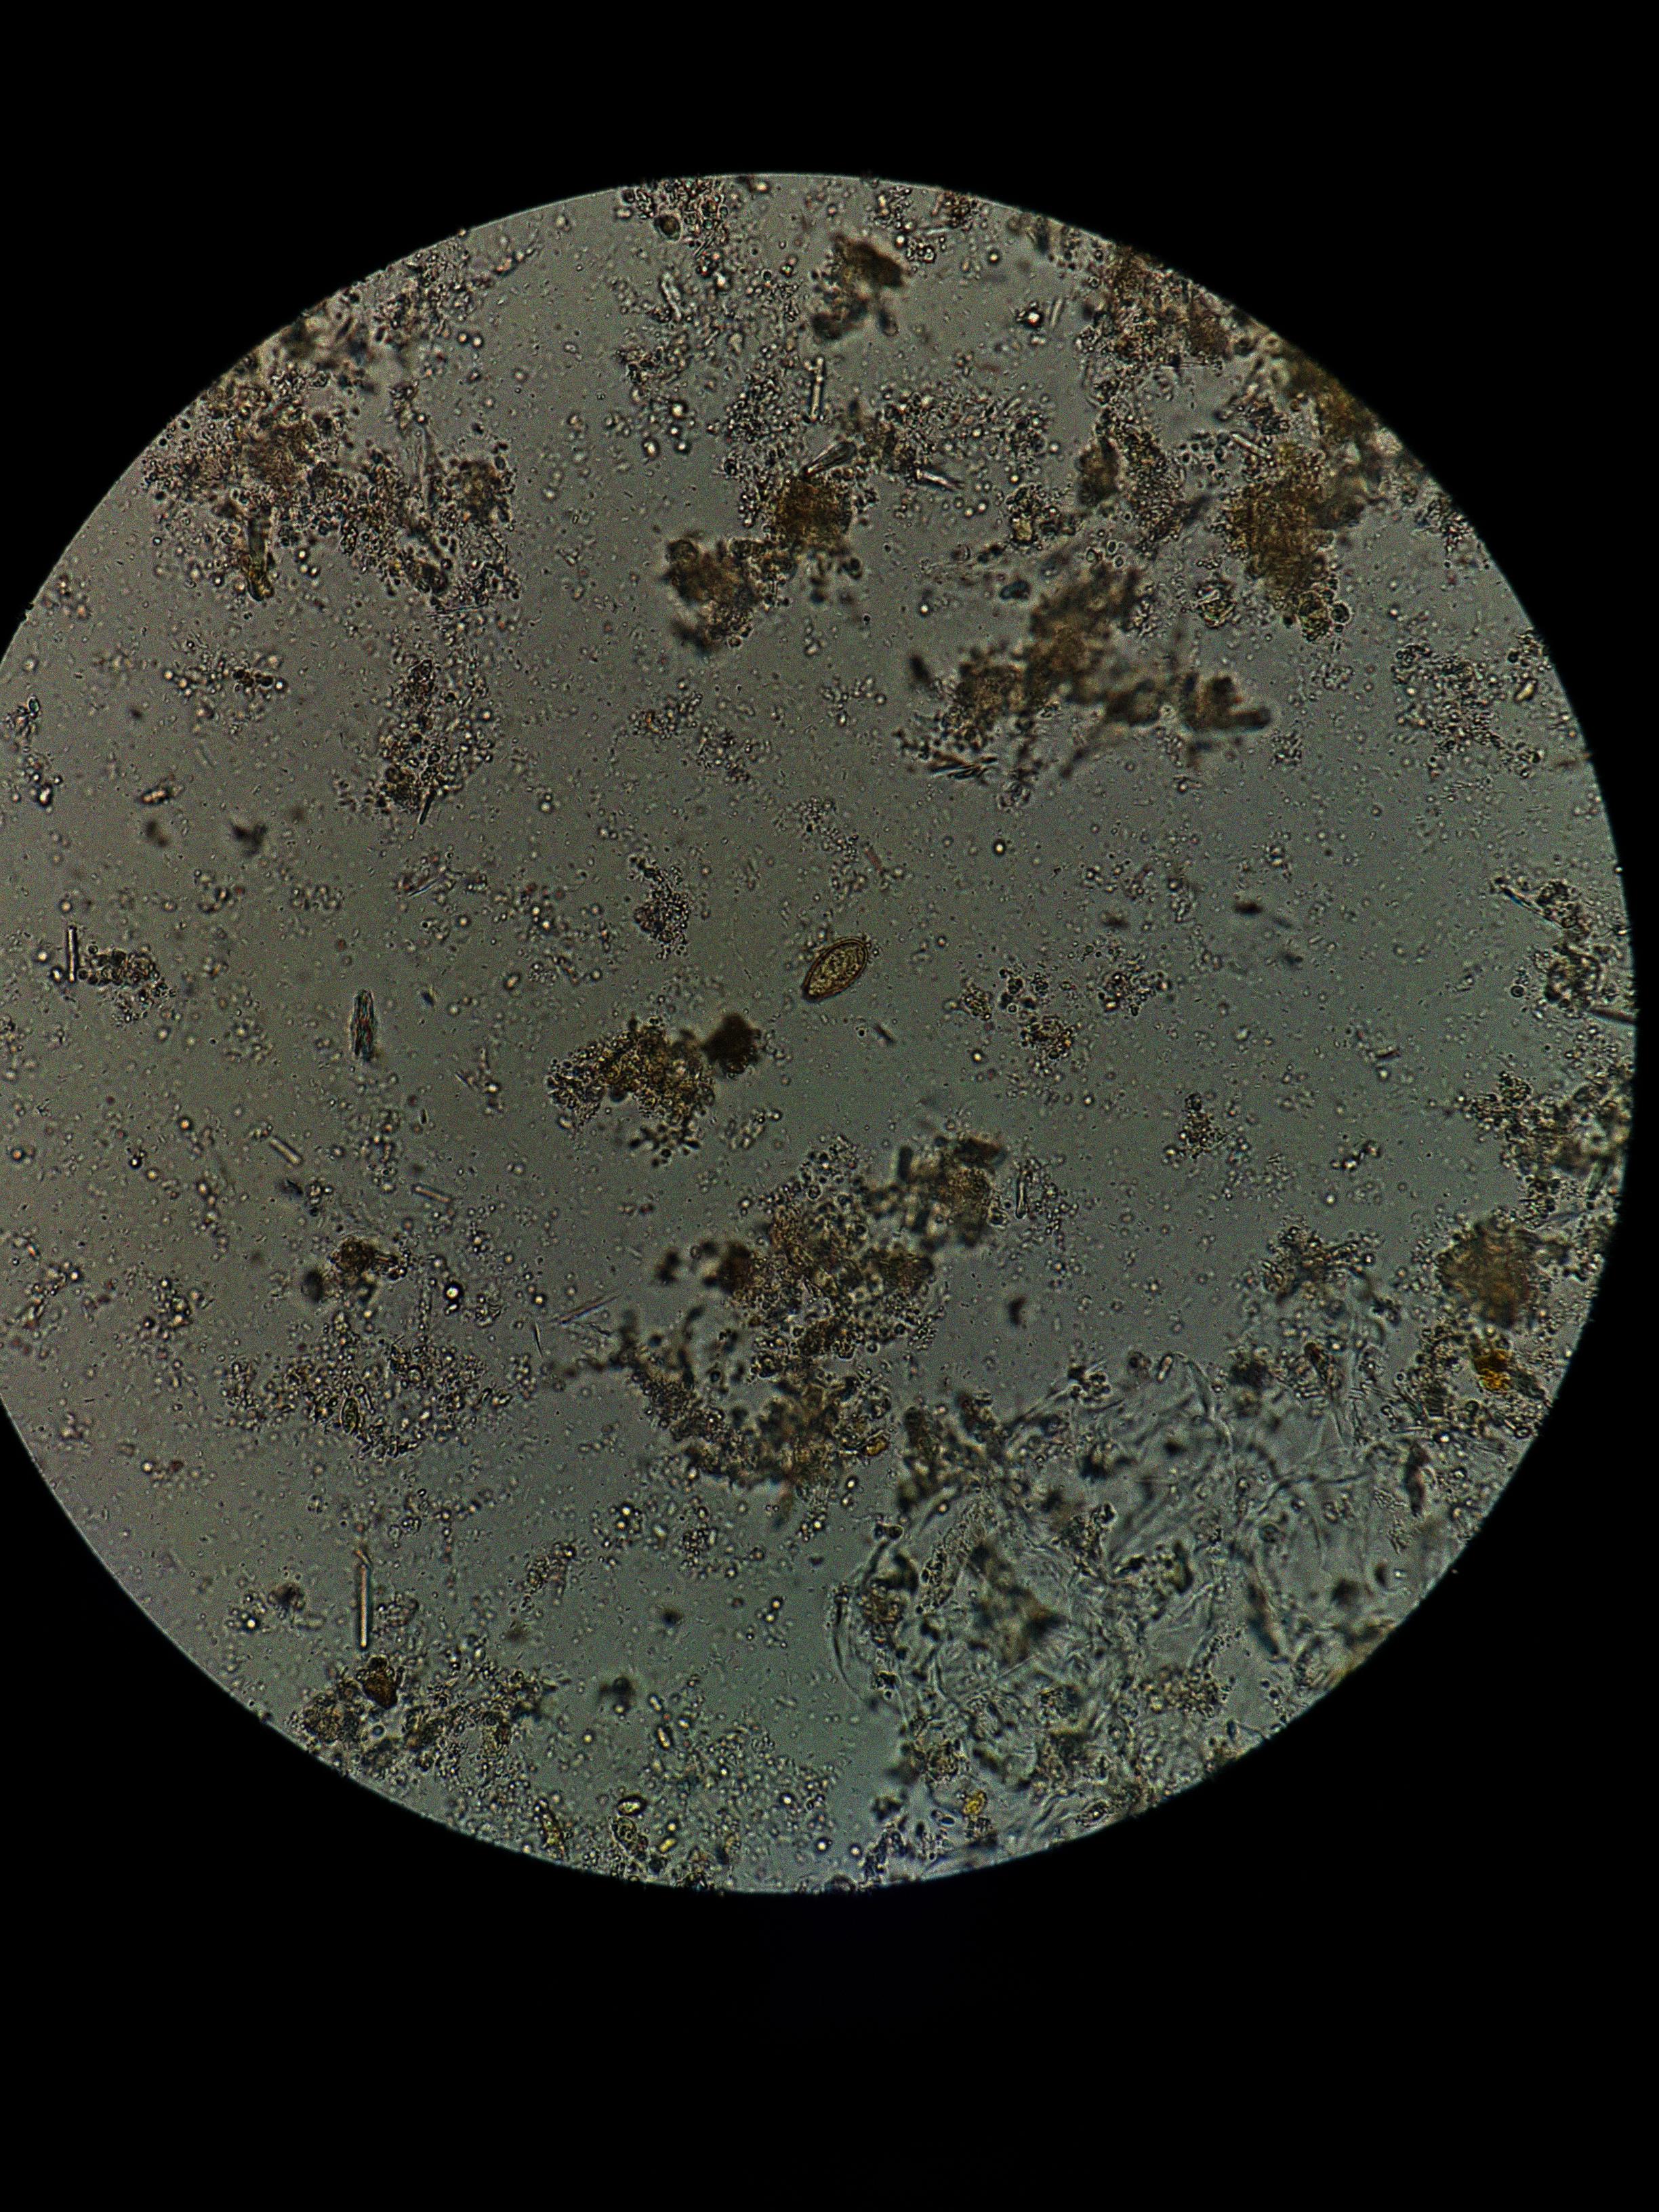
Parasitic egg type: Opisthorchis viverrine